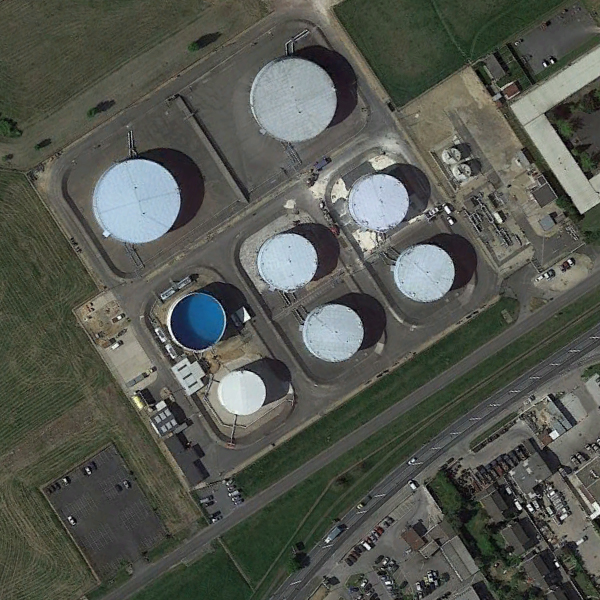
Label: StorageTanks